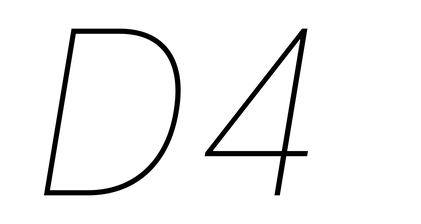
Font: Inter-Italic_Thin_Italic